Field crop: maize
Growth stage: 2
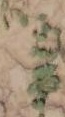
Species: convolvulus